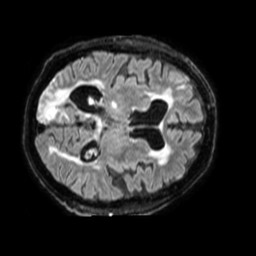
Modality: FLAIR
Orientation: axial
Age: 68
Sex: female
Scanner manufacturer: philips
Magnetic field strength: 1.5 T
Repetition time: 4.8 s
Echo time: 0.3379 s